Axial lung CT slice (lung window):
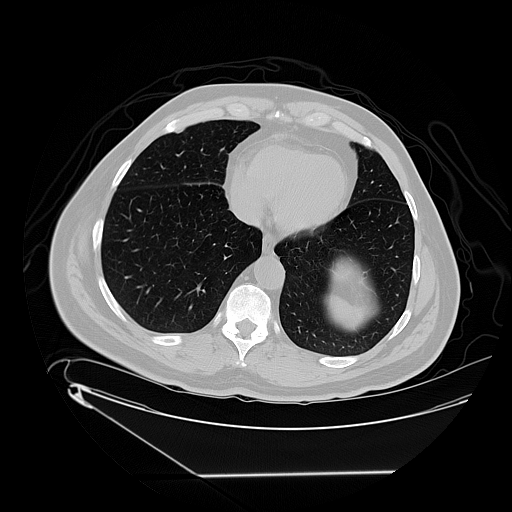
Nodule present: no